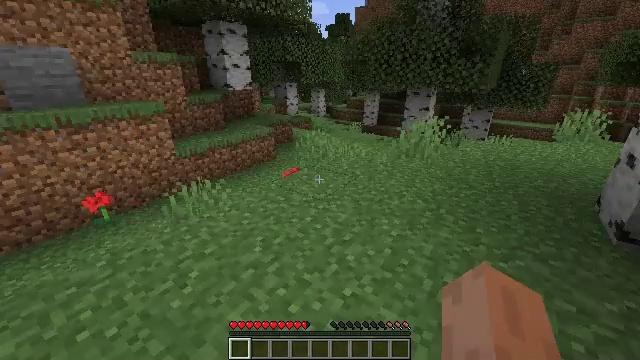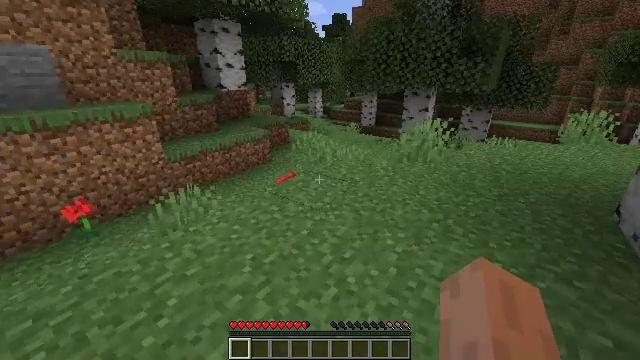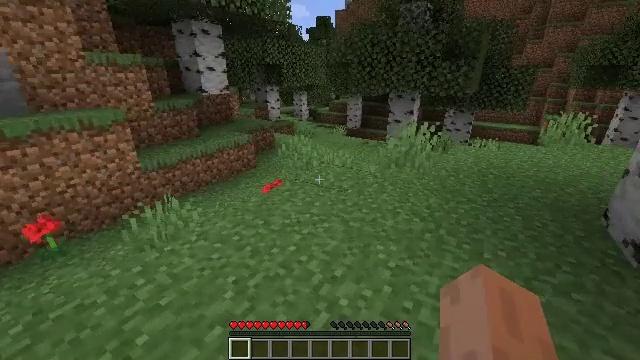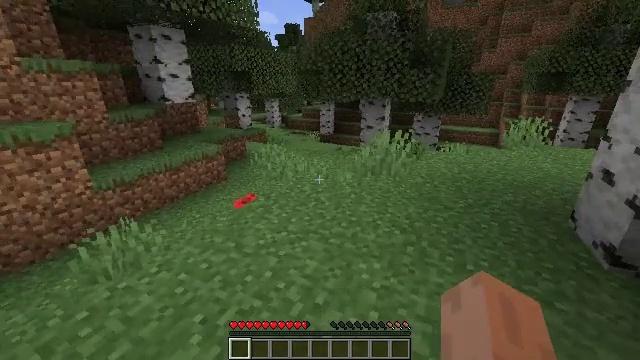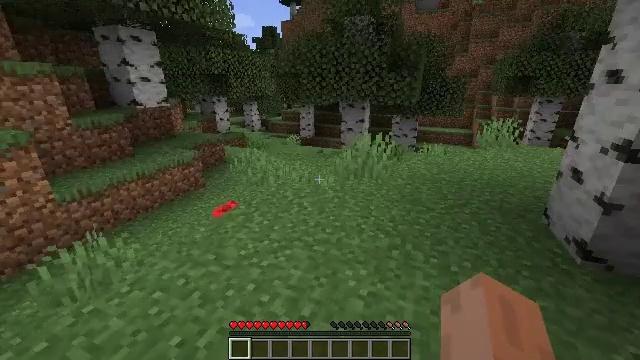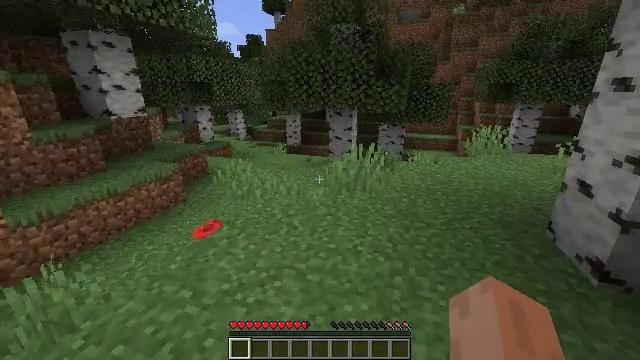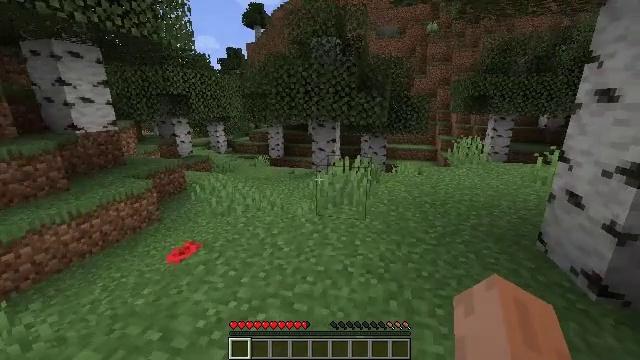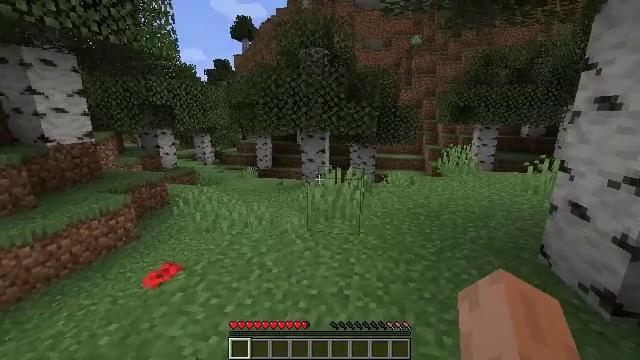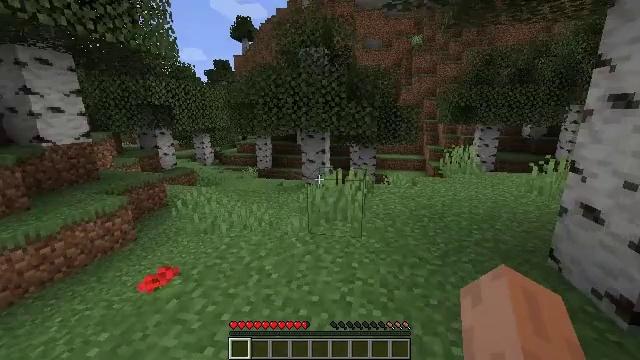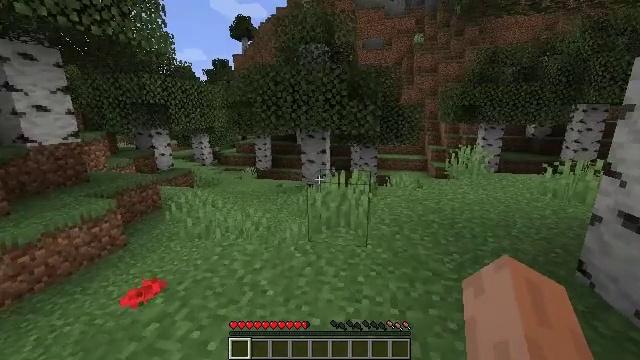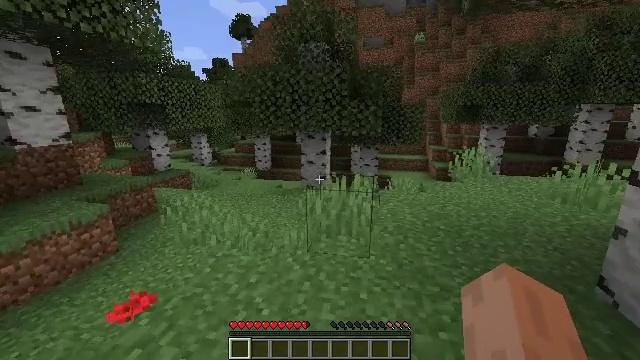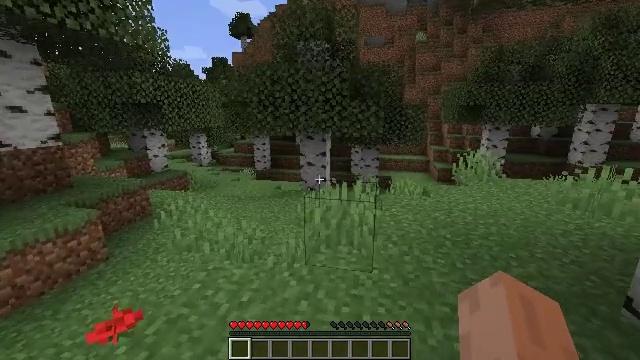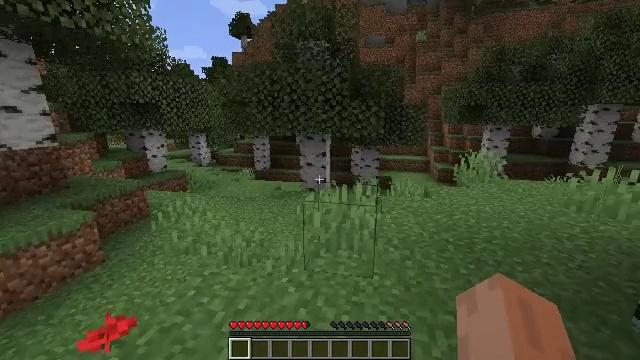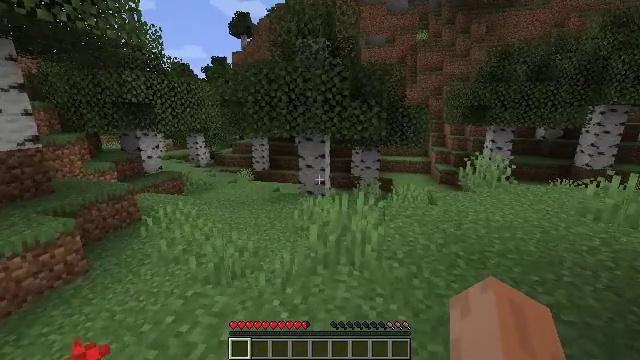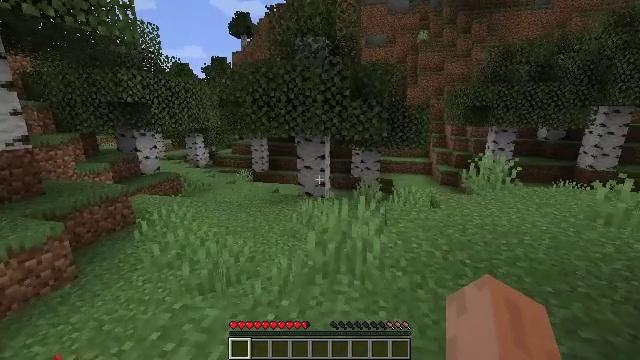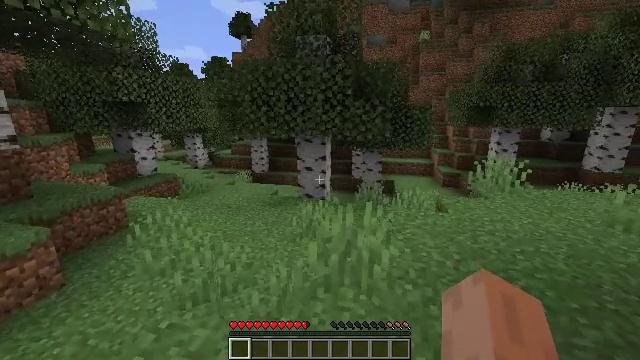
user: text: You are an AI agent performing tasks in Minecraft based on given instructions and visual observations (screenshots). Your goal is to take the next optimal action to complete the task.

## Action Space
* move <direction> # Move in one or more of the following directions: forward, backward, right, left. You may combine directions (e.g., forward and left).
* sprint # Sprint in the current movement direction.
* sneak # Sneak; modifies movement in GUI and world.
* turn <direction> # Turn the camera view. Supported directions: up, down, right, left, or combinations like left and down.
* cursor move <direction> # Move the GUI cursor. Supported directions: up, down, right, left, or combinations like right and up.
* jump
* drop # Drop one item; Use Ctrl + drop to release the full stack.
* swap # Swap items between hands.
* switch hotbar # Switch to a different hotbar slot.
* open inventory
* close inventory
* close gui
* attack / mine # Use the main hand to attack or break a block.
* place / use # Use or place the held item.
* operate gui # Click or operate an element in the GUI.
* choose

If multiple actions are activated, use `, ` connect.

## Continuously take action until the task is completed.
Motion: motion action
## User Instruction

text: Mine the peony flower from the ground.
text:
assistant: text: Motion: move forward, sprint
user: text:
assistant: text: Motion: move forward, turn right
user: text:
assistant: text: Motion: move forward, turn right and up
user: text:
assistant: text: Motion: move forward, turn right
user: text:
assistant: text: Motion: move forward, turn right and up
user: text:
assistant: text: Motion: move forward, turn right and up
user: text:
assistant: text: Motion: move forward, turn right and up, use / place
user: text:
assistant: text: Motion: move forward, use / place
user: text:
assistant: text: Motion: move forward
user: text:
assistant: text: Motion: move forward
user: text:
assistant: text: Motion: move forward
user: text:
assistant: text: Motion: move forward
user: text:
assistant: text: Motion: move forward
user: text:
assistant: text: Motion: move forward
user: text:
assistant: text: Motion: move forward and move left
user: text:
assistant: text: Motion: move forward and move left
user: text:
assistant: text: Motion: move forward and move left
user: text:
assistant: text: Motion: move forward and move left
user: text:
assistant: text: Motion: move forward and move left
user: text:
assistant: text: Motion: move forward and move left
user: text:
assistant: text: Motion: move forward and move left
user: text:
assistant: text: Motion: move forward and move left
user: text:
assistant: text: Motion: move forward and move left
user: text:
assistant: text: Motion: move forward and move left
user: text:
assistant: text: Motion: move forward and move left
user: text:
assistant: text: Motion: move forward and move left
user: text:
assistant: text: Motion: move forward and move left
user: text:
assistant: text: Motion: move forward and move left
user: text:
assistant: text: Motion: move forward and move left
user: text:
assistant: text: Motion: move forward and move left